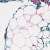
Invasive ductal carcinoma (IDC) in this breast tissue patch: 0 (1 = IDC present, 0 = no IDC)